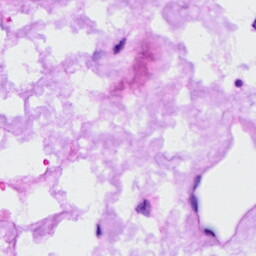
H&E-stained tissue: Ovarian